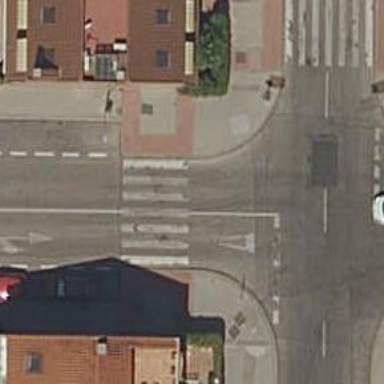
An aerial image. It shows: Zebra crossing on the road.